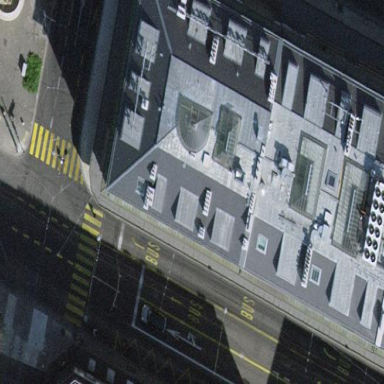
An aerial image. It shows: Office building.